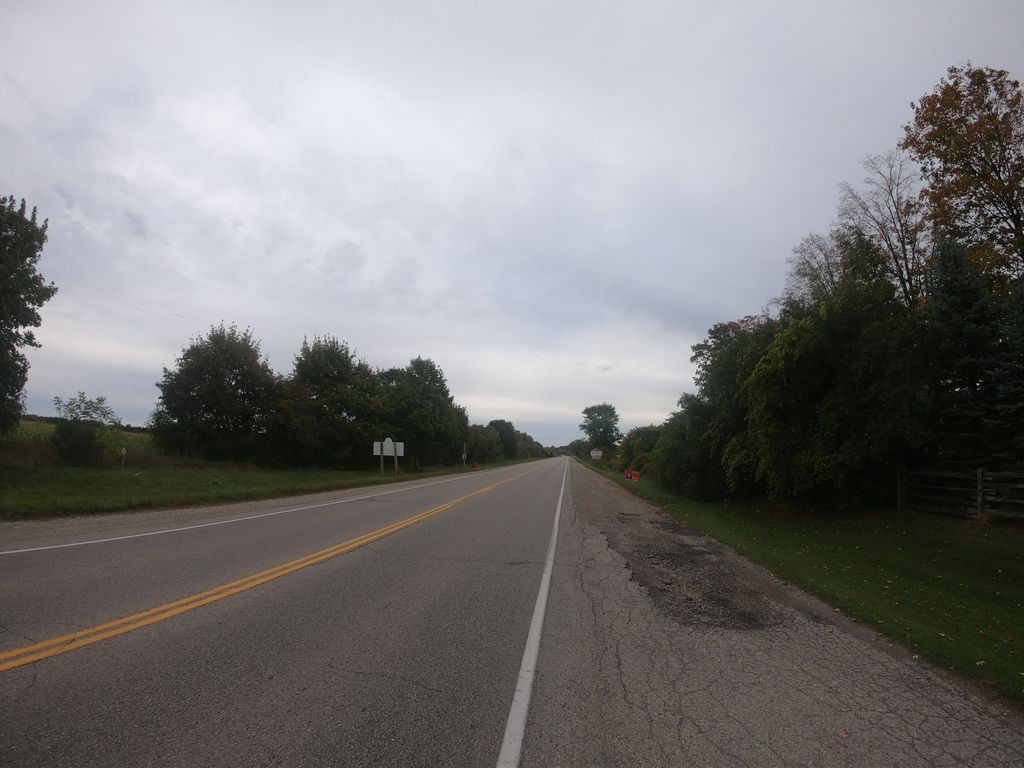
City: kitchener-waterloo